Field crop: maize
Growth stage: 2
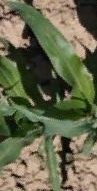
Species: maize